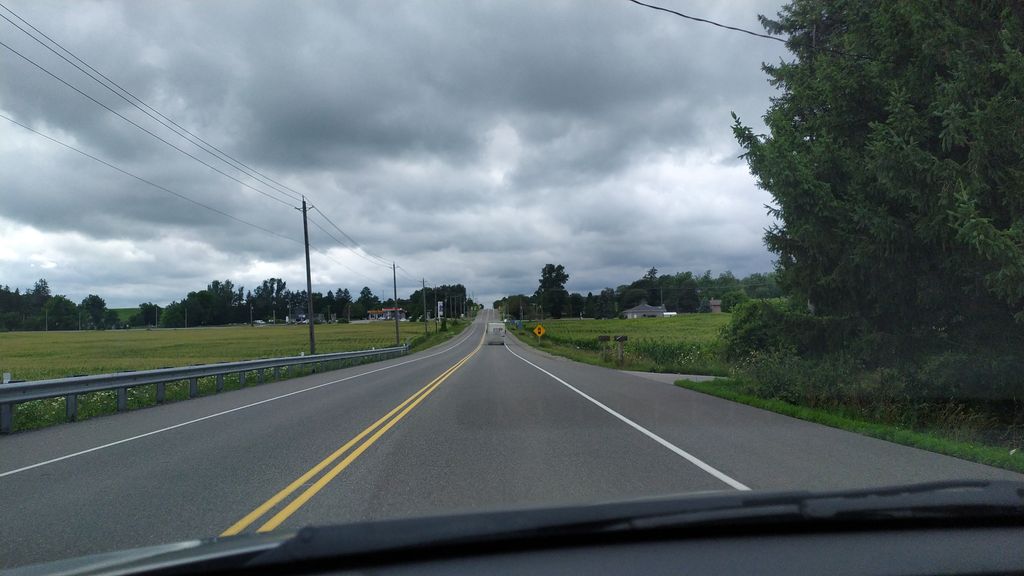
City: kitchener-waterloo